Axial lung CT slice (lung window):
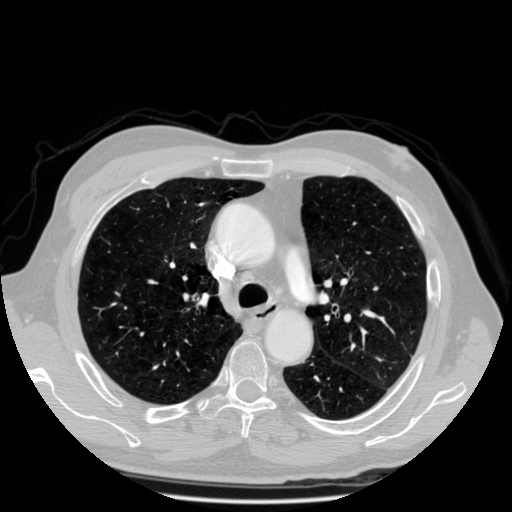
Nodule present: no